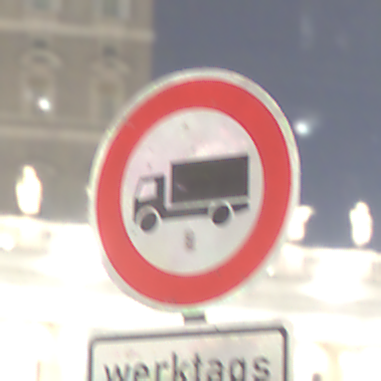
Verkehrszeichen: VerbotFuerKraftfahrzeugeUeberDreiKommaFuenfTonnen
Zusatzzeichen unten: ZeitangabenMitBeschraenkungAufWochentage7
Umgebung: Outdoor, Urban
Tageszeit: Night
Wetter: PartlyCloudy
Licht: Artificial
Jahreszeit: NotSpecified
Kontrast: HighContrast